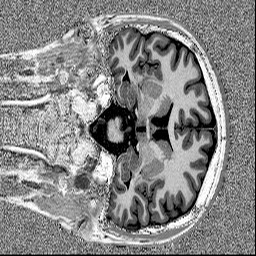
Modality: MP2RAGE
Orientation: coronal
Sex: male